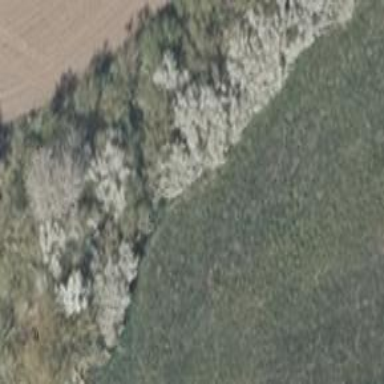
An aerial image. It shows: Patch of scrub vegetation.